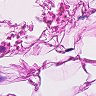
Metastatic tissue present: no